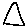
Label: triangle